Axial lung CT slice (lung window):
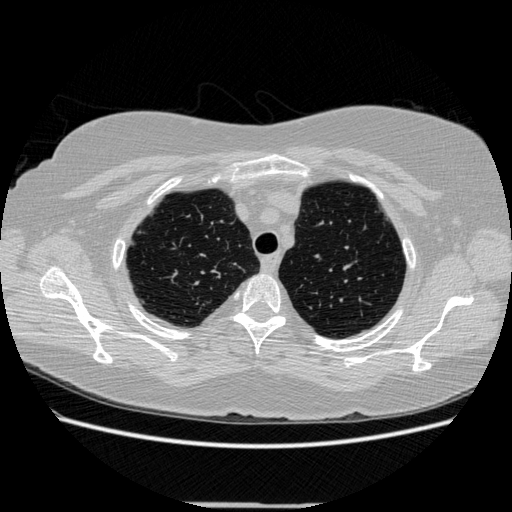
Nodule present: yes
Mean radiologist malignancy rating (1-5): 2.5